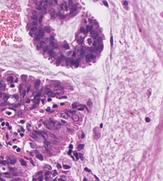
Tumor epithelial tissue: yes
Tumor-associated stroma tissue: yes
Normal tissue: no